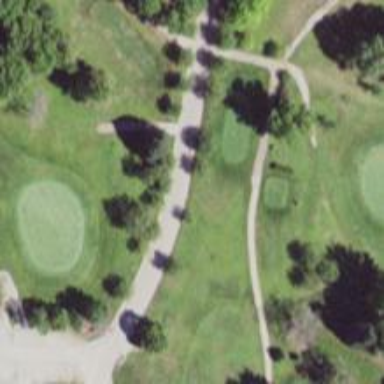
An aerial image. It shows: Path for both roads and golfers.